Interaction volume radius: 5 \u00c5
Interaction volume height: 20 \u00c5
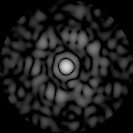
Disorder parameter: 0.8152